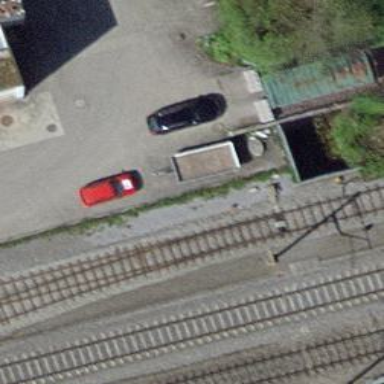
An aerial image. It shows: Railway switch.